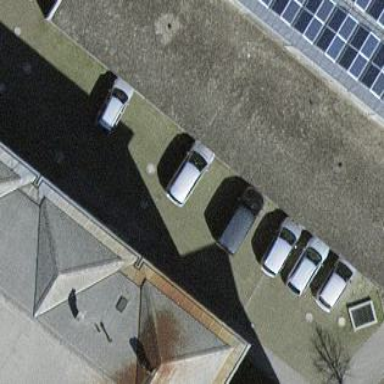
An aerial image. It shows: Parking area with grass paver surface.